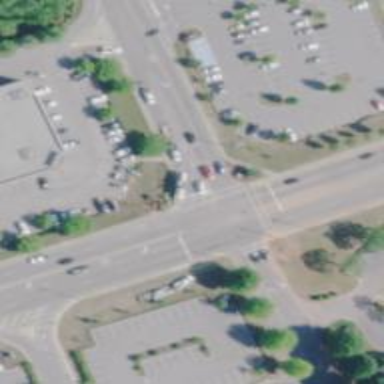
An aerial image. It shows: Crossing with marked lines on the road.